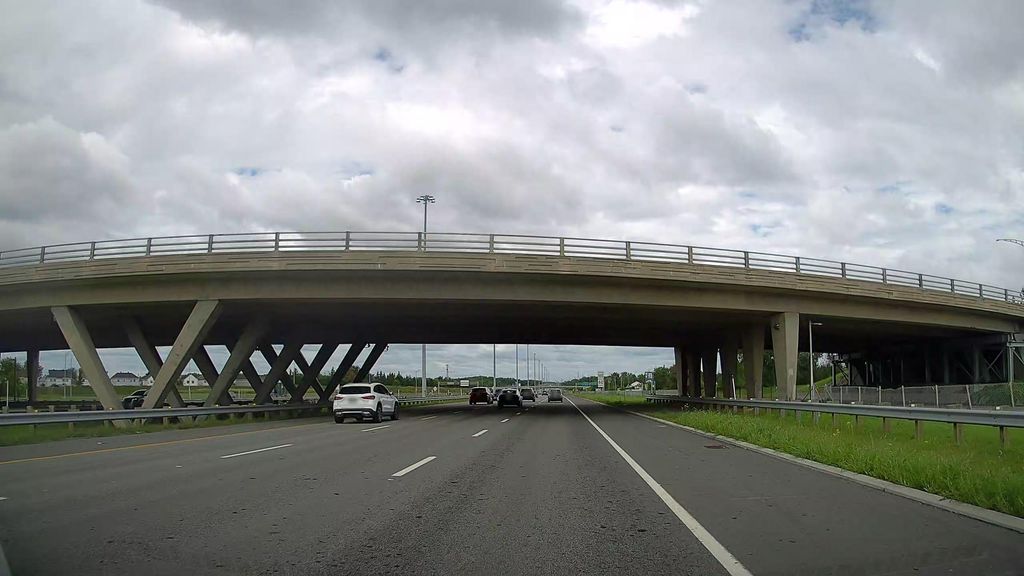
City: montreal